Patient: sex F, age 31
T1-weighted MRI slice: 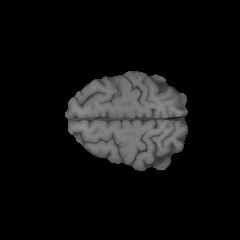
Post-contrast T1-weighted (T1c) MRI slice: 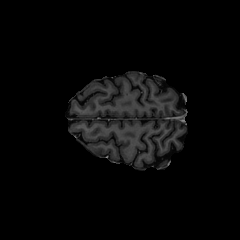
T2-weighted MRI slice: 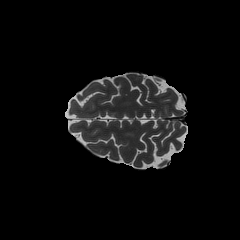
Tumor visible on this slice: no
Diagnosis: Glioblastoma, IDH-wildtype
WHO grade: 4